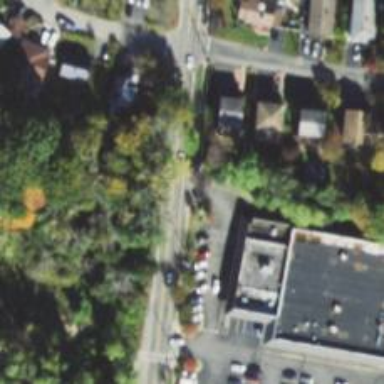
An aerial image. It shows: Unmarked road crossing.